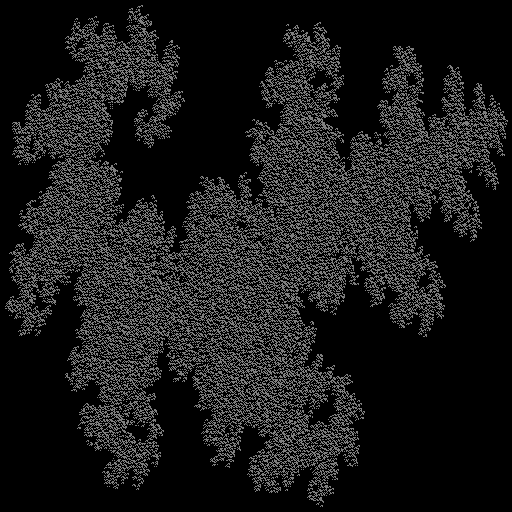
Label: a2